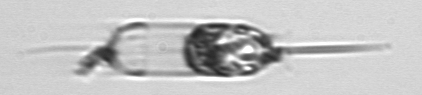
Label: Ditylum_brightwellii